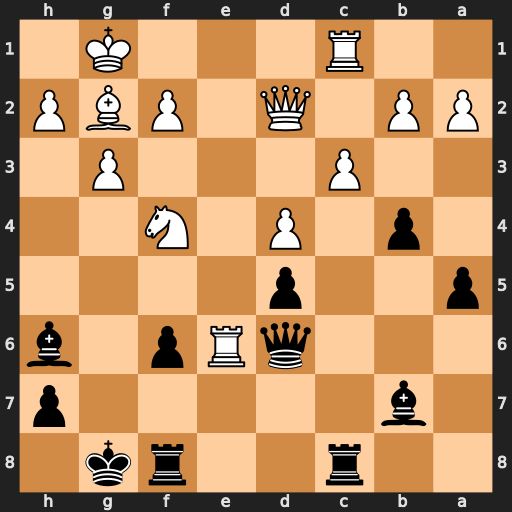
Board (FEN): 2r2rk1/1b5p/3qRp1b/p2p4/1p1P1N2/2P3P1/PP1Q1PBP/2R3K1
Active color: b
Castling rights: -
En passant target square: -
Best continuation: Qxe6 Nxe6 Bxd2